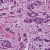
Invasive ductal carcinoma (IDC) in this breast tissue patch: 0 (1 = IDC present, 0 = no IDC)